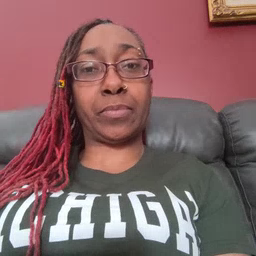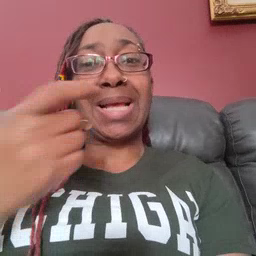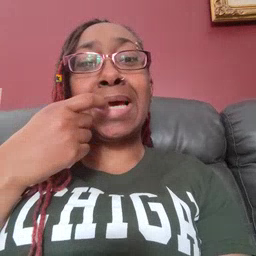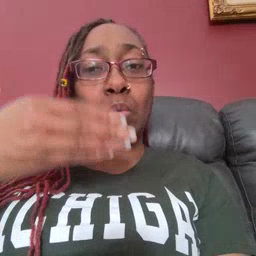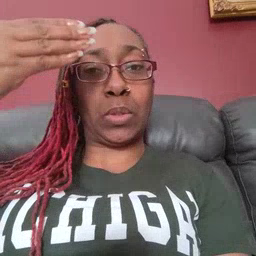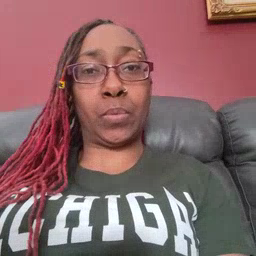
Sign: glasswindow